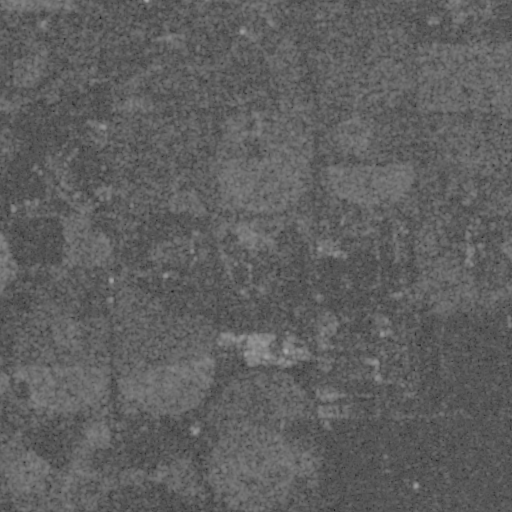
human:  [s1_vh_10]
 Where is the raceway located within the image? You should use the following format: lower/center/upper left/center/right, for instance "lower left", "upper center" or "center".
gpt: The raceway is located in the lower right of the image.
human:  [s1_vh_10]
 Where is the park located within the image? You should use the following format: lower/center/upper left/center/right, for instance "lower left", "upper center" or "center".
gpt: There is no park in the image.

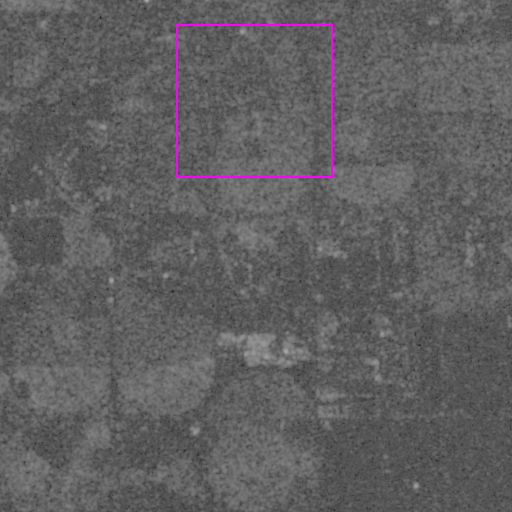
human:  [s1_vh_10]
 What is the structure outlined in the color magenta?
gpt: There is no magenta outline.
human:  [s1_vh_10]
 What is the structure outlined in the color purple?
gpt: There is no structure outlined in purple.